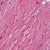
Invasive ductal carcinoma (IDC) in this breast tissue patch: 1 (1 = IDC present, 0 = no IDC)